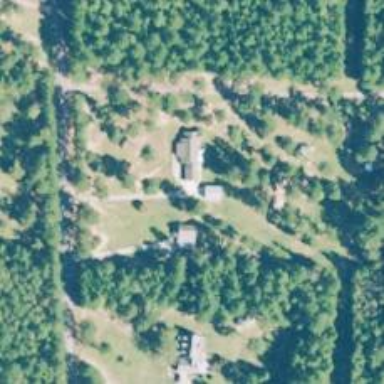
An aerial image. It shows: Driveway.